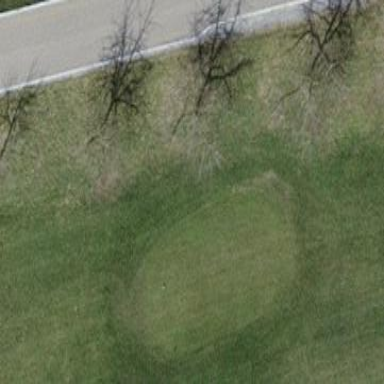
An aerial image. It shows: Grassy area designated as golf tee.